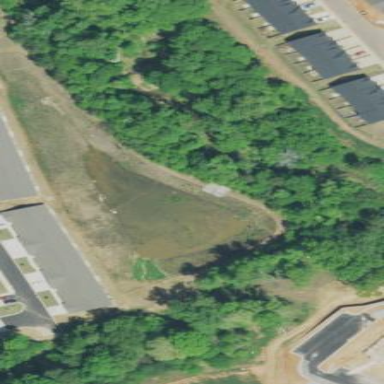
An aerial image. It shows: Detention water basin.